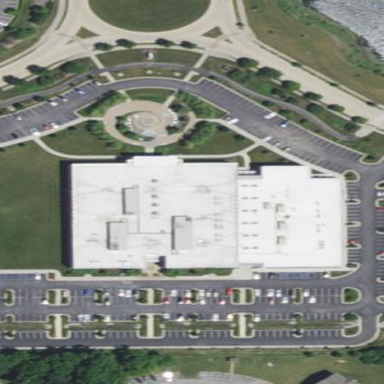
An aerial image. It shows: Commercial building.